Question: In excel, I am trying to compare two values to another two values that are in different columns. If they all match then it should copy the value on the adjacent column (In this case it's the third one), but I'm not finding any articles or websites explaining how to do it. You can find the formula that I am using below:
'''
=IFERROR(VLOOKUP(AND(MATCH(A$2:A$22=F$1;A$2:B$22;0);MATCH(B$2:B$22=E2;A$2:B$22;0));A$2:B$22;3);"error")
'''

Note: The values in the first and second columns may differ (example: instead of the first floor I can have the ground floor). I need a formula that can be dynamic depending on the values that are inserted in those cells/columns/rows.
Can any of you help me?
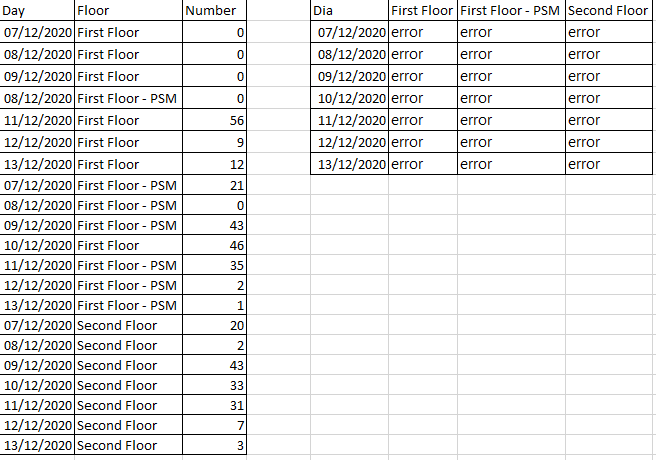
Answer: You can use a 'LOOKUP' construct like below in cell 'F2' to be copied down and across.
'=IFERROR(LOOKUP(2,1/(($A$2:$A$22=$E2)*($B$2:$B$22=F$1)),$C$2:$C$22),"")'
Argument separator is comma for me which is semi-colon for you.